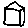
Label: triangle